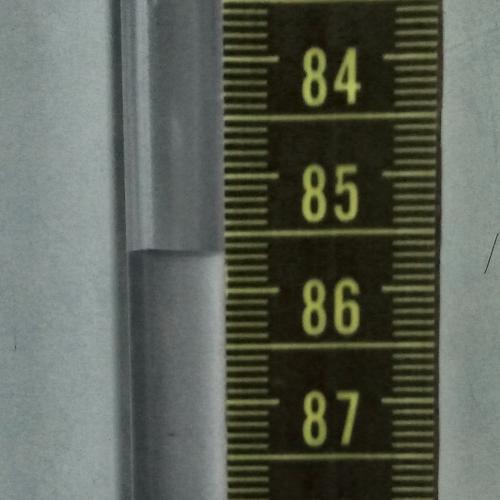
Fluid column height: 85.7 cm